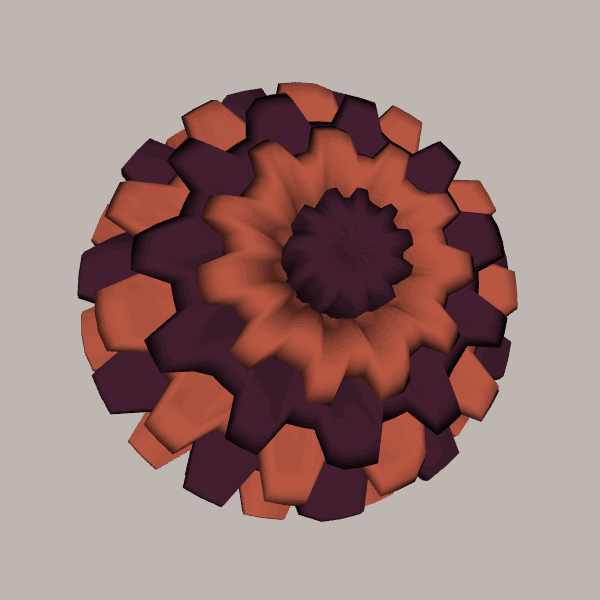
Background: light